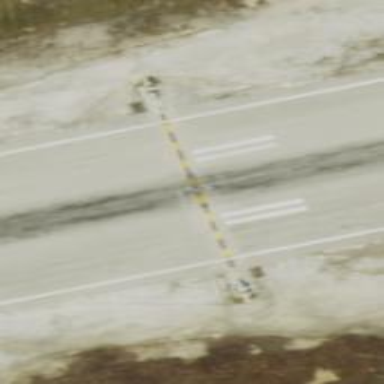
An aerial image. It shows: Airport with arresting gear.